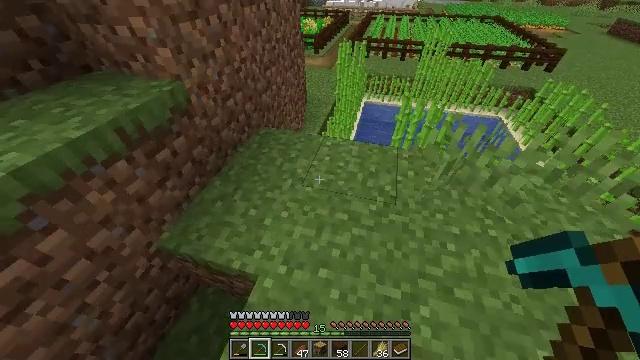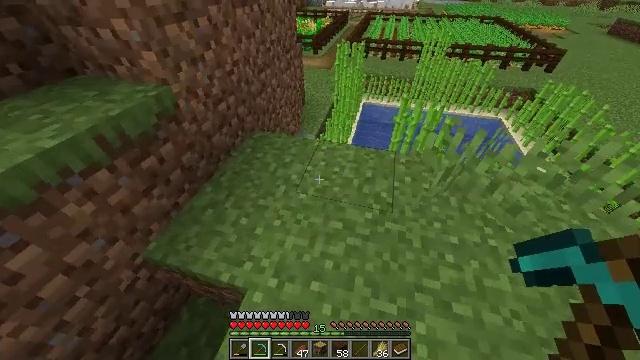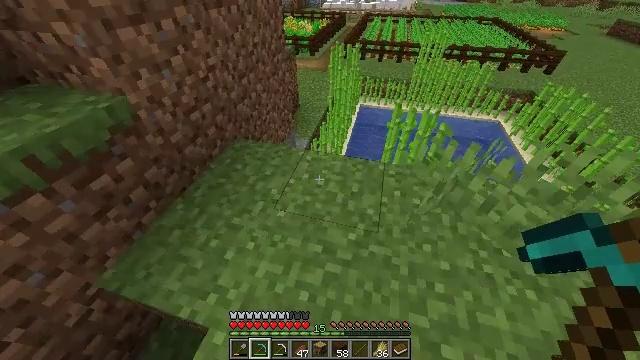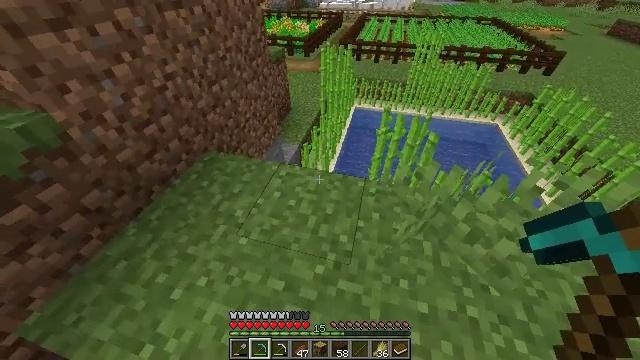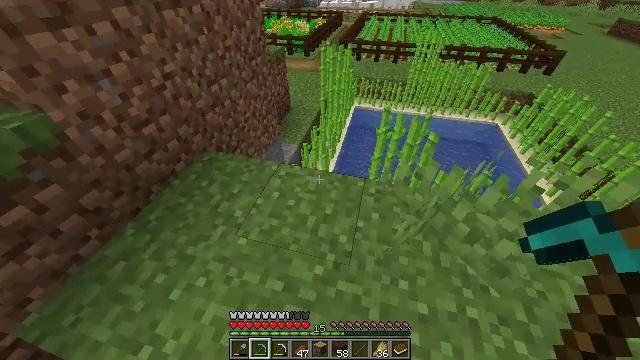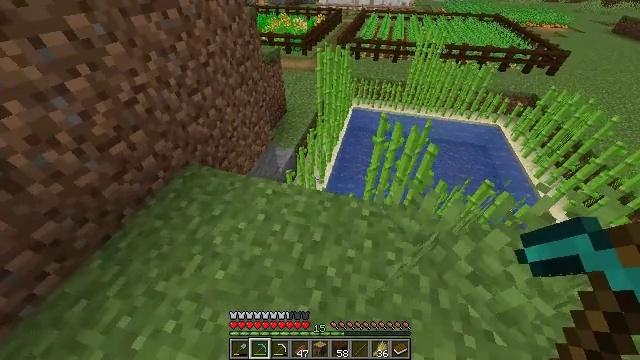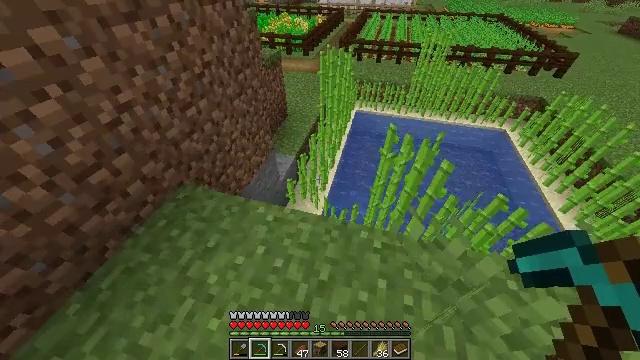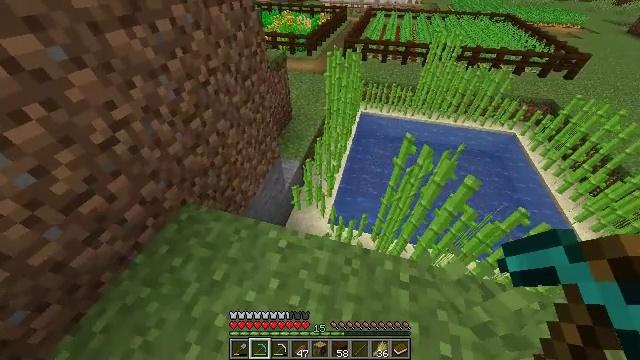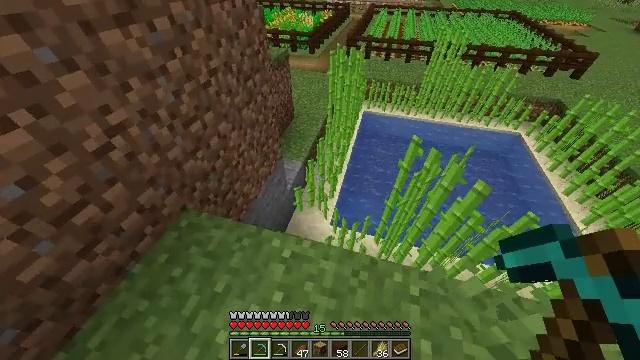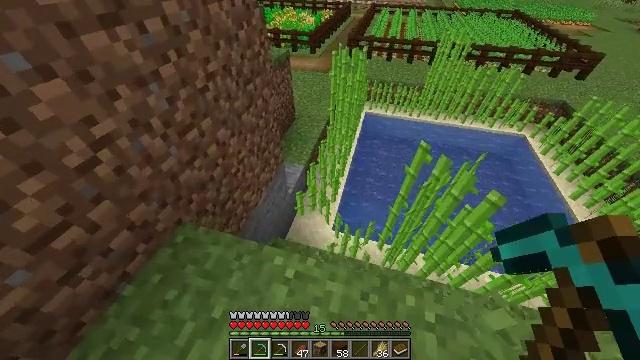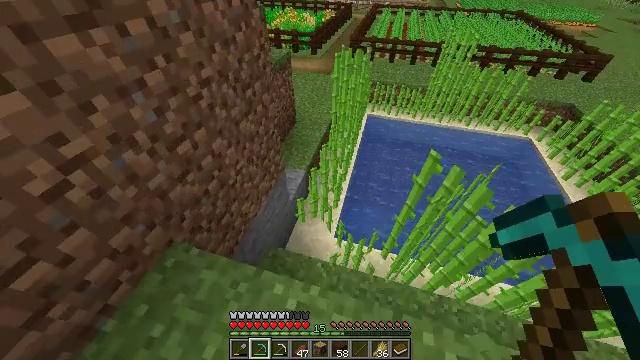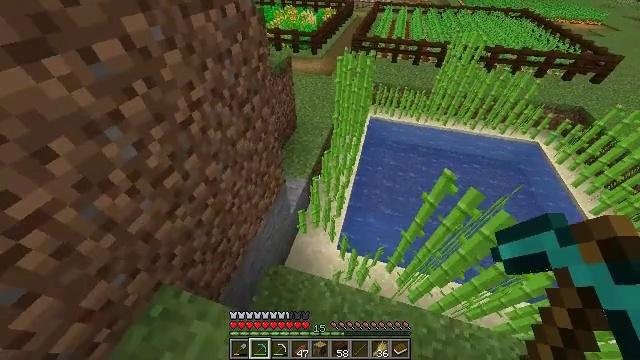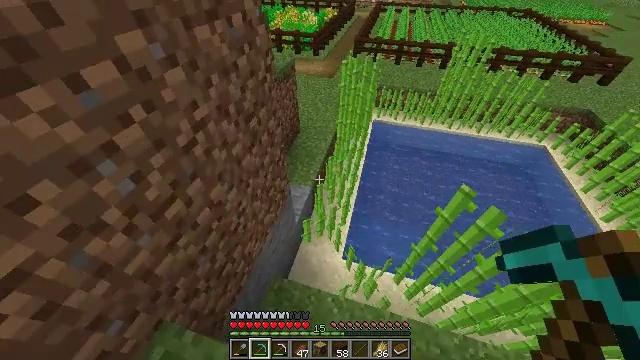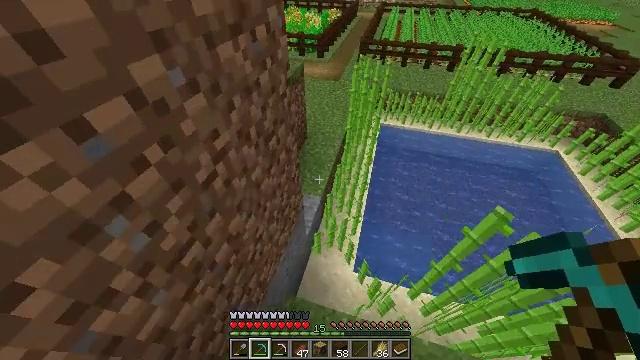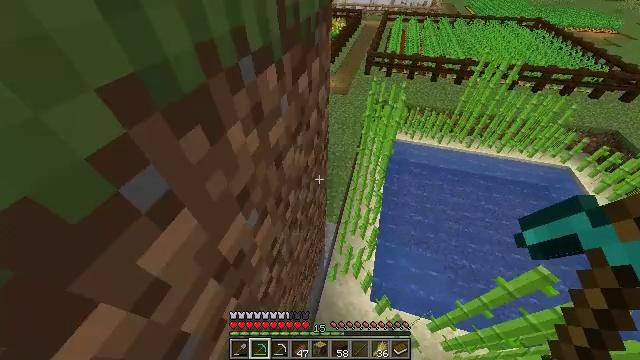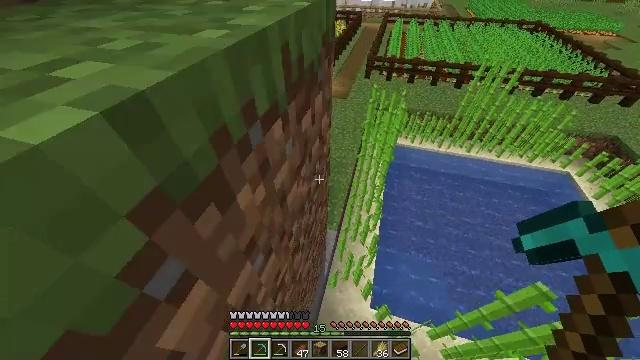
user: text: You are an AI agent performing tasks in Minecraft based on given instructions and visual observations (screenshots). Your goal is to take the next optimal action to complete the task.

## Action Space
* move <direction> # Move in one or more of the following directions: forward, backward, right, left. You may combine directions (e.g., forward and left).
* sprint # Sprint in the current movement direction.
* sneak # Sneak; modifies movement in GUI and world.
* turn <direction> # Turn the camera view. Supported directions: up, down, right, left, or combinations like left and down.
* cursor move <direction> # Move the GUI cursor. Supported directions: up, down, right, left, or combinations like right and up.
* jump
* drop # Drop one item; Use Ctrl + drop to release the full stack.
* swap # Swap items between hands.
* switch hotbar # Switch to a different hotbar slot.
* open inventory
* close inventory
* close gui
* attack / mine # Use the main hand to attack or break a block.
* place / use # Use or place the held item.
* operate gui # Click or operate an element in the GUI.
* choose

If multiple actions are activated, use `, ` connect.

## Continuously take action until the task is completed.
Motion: motion action
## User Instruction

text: Put your materials in the crafting grid to make an enchanting table.
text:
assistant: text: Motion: move forward and move right
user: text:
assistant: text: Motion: move forward and move right
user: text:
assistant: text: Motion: move forward and move right
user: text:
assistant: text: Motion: move forward
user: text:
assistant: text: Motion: move forward and move left
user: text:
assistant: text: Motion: move forward and move left
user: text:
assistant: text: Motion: move forward and move left
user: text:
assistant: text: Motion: move forward
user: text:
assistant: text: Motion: move forward
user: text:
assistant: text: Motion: move forward
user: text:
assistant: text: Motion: move forward and move left
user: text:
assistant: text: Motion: move forward and move left
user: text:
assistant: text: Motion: move forward and move left
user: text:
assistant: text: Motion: move forward and move left, jump
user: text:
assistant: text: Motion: move forward and move left, jump
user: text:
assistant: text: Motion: move forward and move left, jump
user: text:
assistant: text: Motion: move forward and move left, jump
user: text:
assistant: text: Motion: move forward and move left
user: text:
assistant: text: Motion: move forward and move left
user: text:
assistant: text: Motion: move forward and move left
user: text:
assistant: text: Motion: move forward and move left
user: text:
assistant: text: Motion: move forward and move left
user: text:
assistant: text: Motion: move forward and move left
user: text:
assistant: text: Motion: move forward and move left
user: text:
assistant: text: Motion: move forward and move left
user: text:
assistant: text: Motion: move forward and move left
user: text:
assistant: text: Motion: move forward and move left, turn up
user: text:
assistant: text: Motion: move forward and move left, turn left and up
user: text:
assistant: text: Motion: move forward and move left, turn up
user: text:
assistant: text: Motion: move forward and move left, turn up